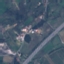
Land use / land cover: Highway